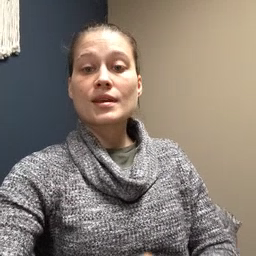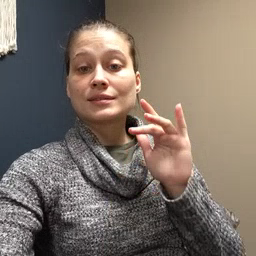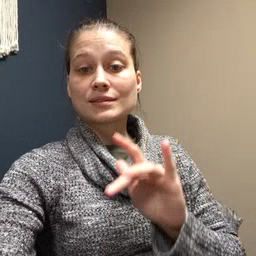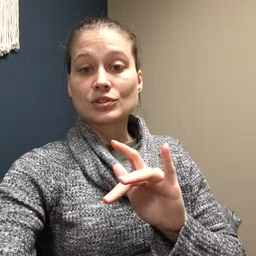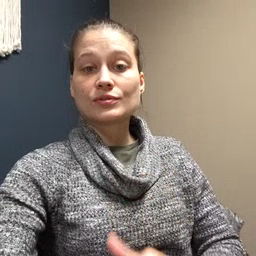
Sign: touch